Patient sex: F
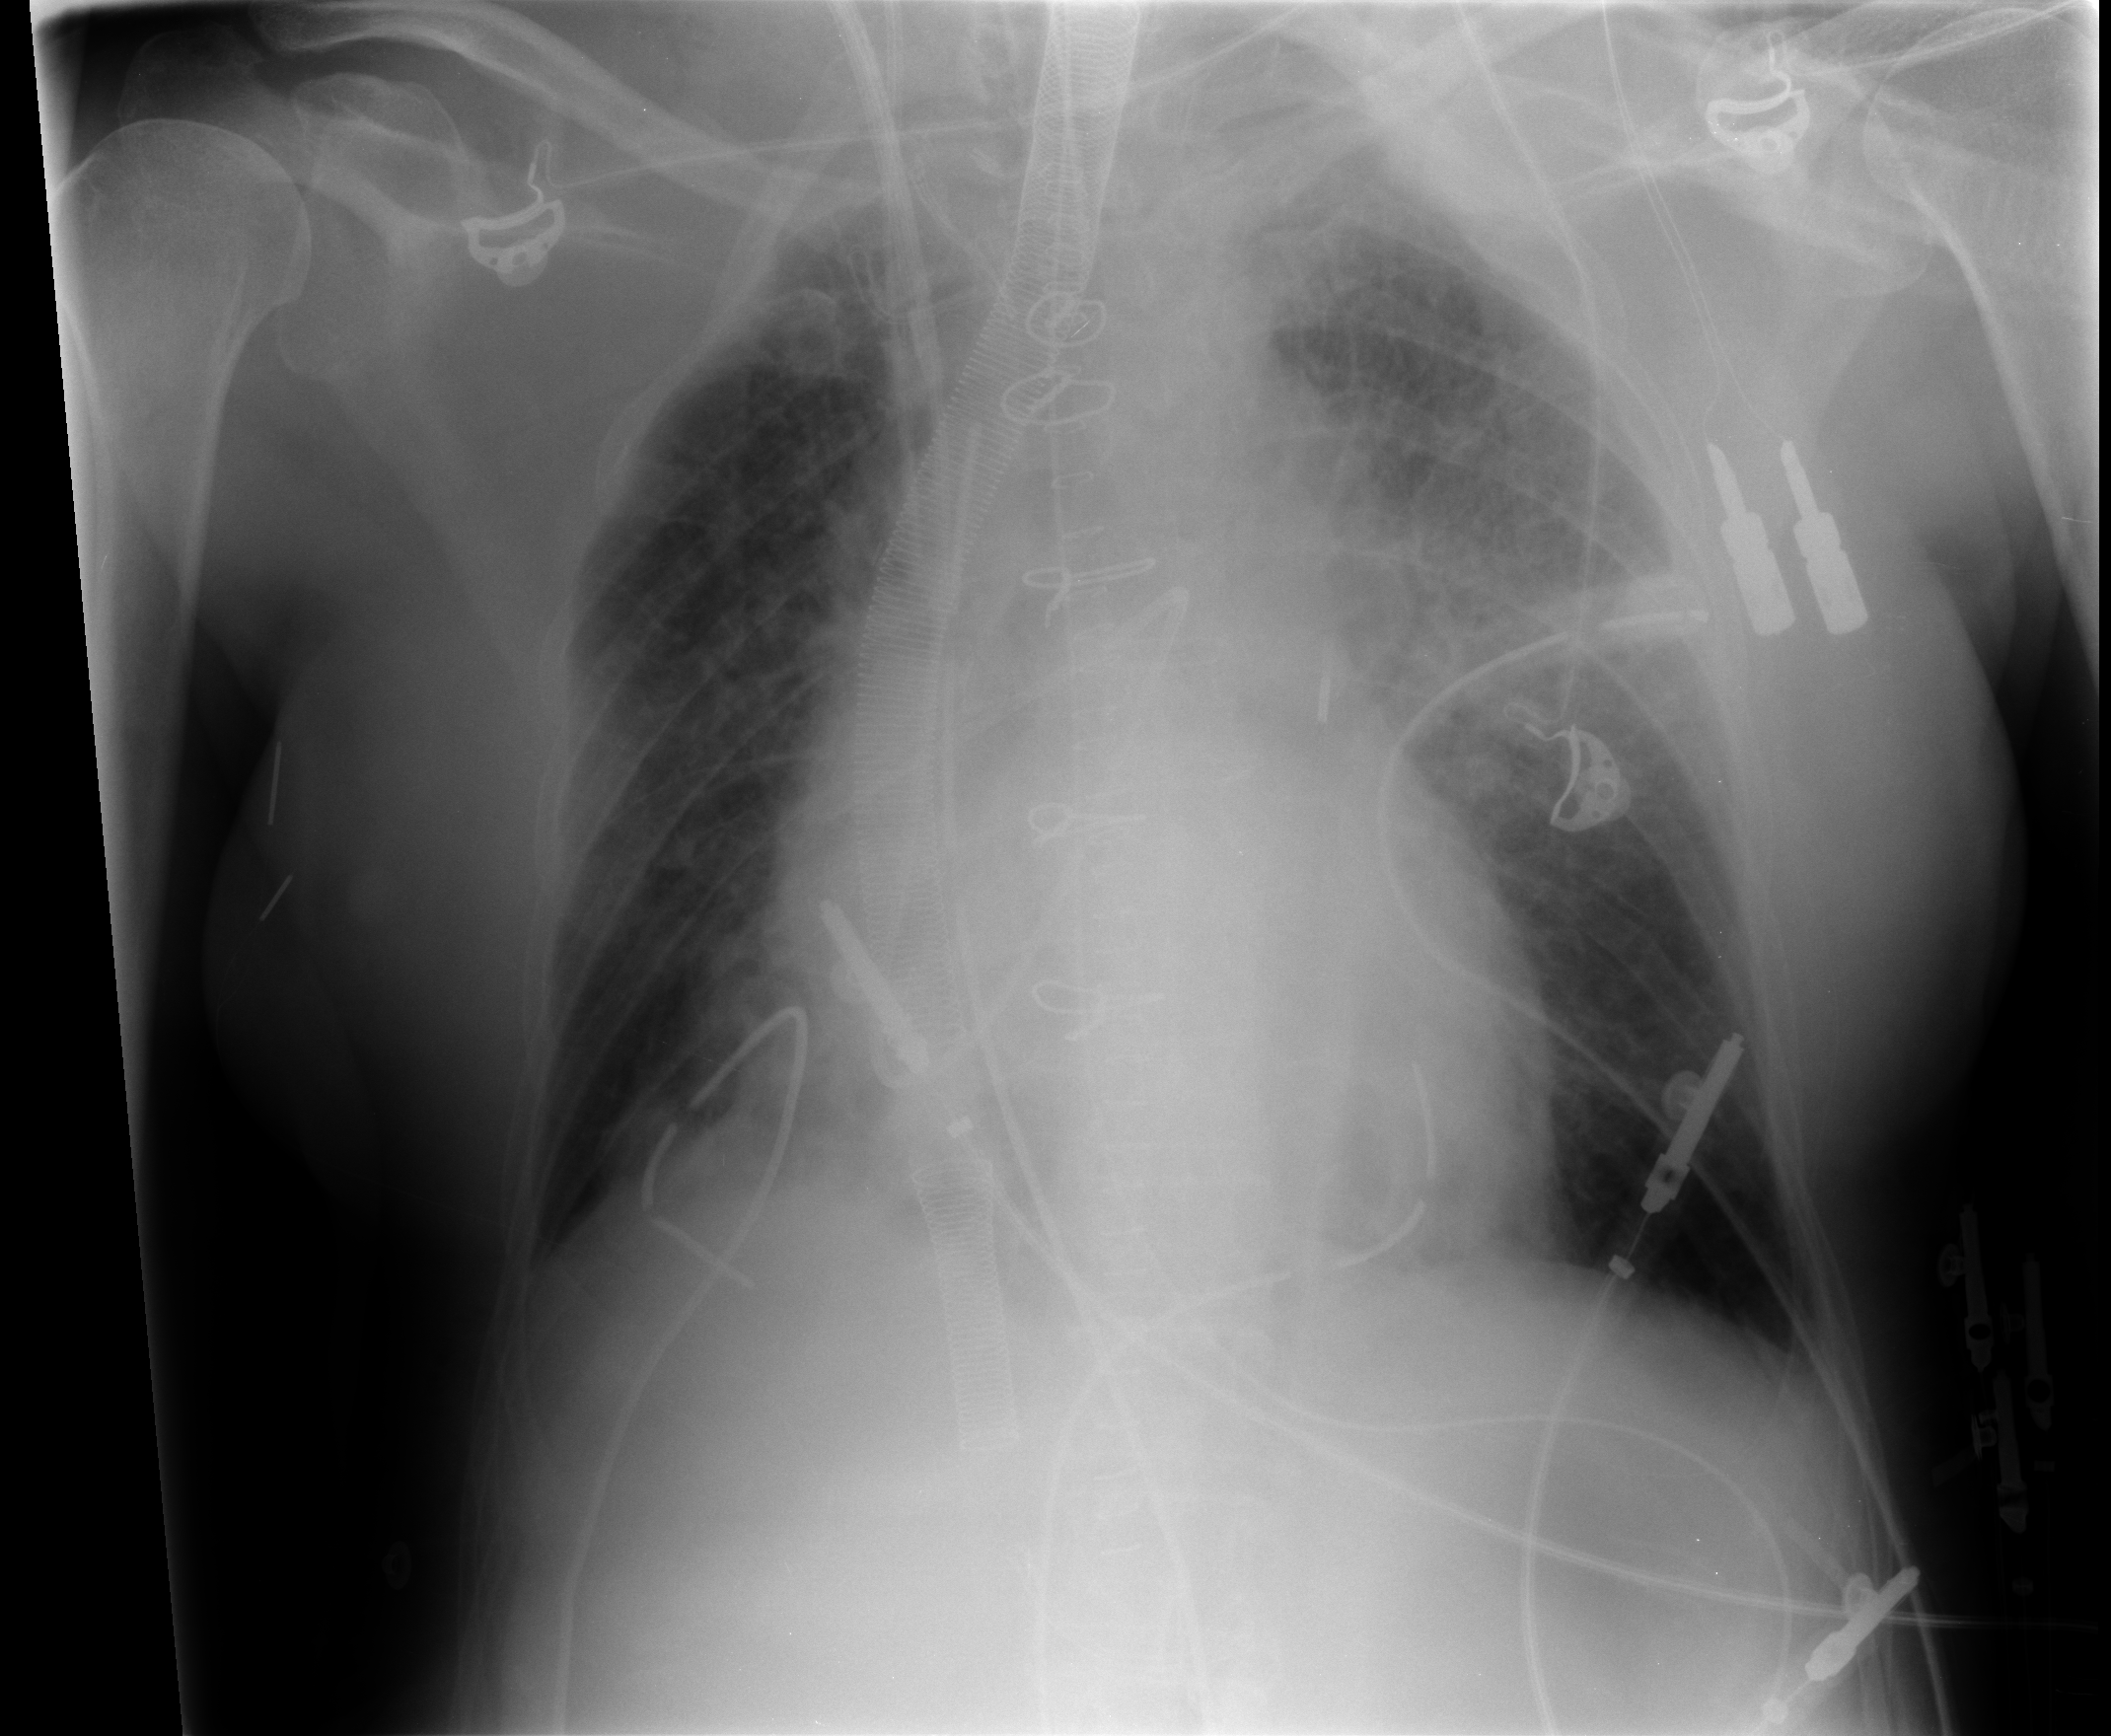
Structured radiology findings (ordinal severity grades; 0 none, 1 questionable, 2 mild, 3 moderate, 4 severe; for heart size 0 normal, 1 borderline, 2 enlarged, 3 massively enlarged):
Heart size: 1
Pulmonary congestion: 2
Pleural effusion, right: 1
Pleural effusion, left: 0
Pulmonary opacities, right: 2
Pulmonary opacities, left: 2
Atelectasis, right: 2
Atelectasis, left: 2